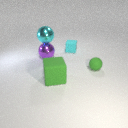
small cyan rubber cube to the left of small green rubber sphere